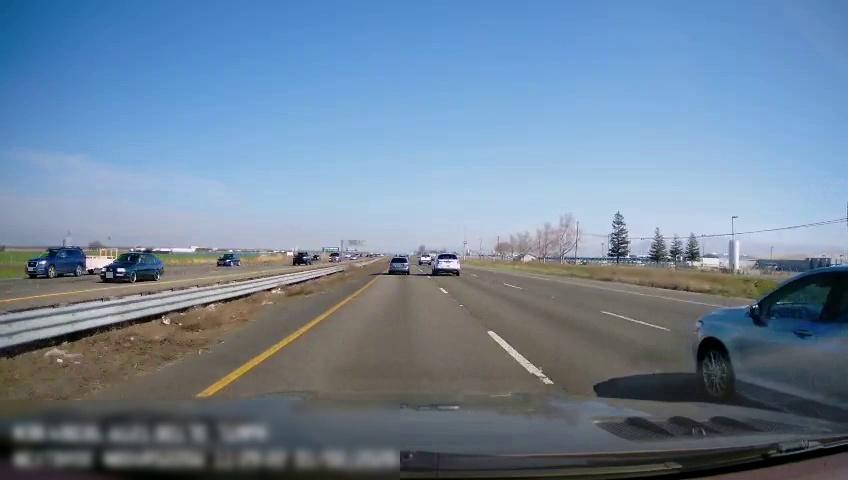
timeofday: Day
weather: Sunny
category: Drivable Space
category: Drivable Space
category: Vehicles | SUV
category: Vehicles | SUV
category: Vehicles | SUV
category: Vehicles | SUV
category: Vehicles | Truck
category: Vehicles | SUV
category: Vehicles | SUV
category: Vehicles | SUV
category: Vehicles | SUV
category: Vehicles | Truck
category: Lanes | Current Lane
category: Lanes | Current Lane
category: Lanes | Alternate Lane
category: Lanes | Alternate Lane
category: Lanes | Opposite Lane